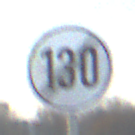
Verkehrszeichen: EndeGeschwindigkeit130
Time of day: SunriseSunset
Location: Outdoor (Nature)
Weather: PartlyCloudy
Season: NotSpecified
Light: Natural